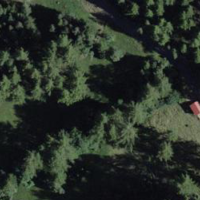
EUNIS habitat code: 24
Species observed at this site:
Silene nutans